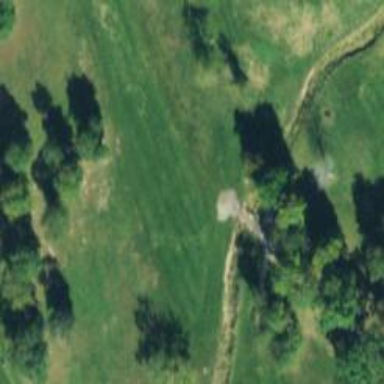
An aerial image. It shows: Path for both roads and golfers.